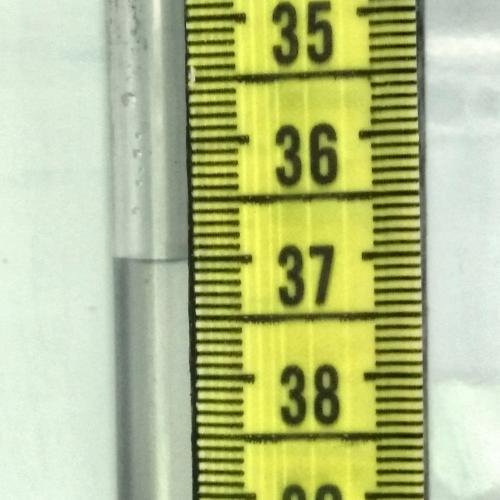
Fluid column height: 37.0 cm